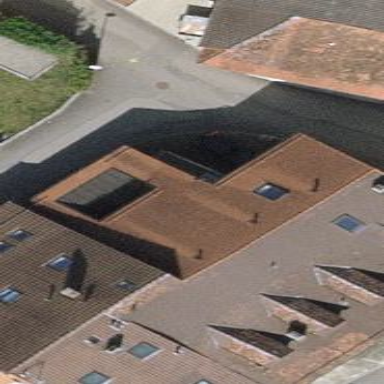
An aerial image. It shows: Terrace building.